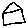
Label: house